Question: I'm trying to get my android app a bit more stylish and have made some progress but the spinner dropdown are giving me trouble. I've got a screenshot to show you the problem:

What I want is the white box in the background to be transparent, as in the same grey overlay over the back screen as the rest of the screen outside the dropdown.
Android 4.0, API 15 if I recall correctly.
As requested here's how I do it so far. These are snippets I think are relevant but I might have missed something.
Here's the xml for spinner:
'''
<Spinner
android:id="@+id/edit_countrySpinner"
android:layout_width="0dip"
android:layout_height="wrap_content"
android:layout_weight="1"
android:entries="@array/edit_countryArray"
android:gravity="center"
android:prompt="@string/country_prompt" />
'''
In my values/style.xml. If I change the color of the background here the background in the dialog do change, but all the rest of the backgrounds as well. I haven't figure out how to jus change the background in the dropdown dialog.
'''
<style name="appcin" parent="@android:style/Theme.NoTitleBar.Fullscreen">
<item name="android:spinnerStyle">@style/spinnerStyle</item>
<item name="android:spinnerItemStyle">@style/SpinnerItem</item>
<item name="android:spinnerDropDownItemStyle">@style/SpinnerDropDownItem</item> -->
<item name="android:background">#FFFFFF</item>
</style>
<style name="spinnerStyle">
<item name="android:background">@drawable/pink_white_dropdown</item>
<item name="android:clickable">true</item>
</style>
<style name="SpinnerItem">
<item name="android:textColor">#993399</item>
<item name="android:background">@drawable/pink_white_dropdown</item>
<item name="android:maxHeight">10dip</item>
</style>
<style name="SpinnerDropDownItem">
<item name="android:textColor">#993399</item>
<item name="android:background">#FFFFFF</item>
</style>
'''
I've tried adding this to the app theme but none of them made any difference, the background was still white.
'''
<...theme....>
<item name="android:dropDownListViewStyle">@style/DropDownStyle</item>
<item name="android:dropDownSpinnerStyle">@style/DropDownStyle</item>
<item name="android:dropDownSelector">@style/DropDownStyle</item>
</... theme ...>
<style name="DropDownStyle">
<item name="android:background">#FFF000</item>
<item name="android:popupBackground">#FFF000</item>
<item name="android:cacheColorHint">#FFF000</item>
</style>
'''
In drawable/pink_white_dropdown, just showing the same image for all the cases. pink_white_arrow is a 9patch image I've made. There are lots of guides, <URL>.
'''
<selector xmlns:android="http://schemas.android.com/apk/res/android">
<item android:state_window_focused="false" android:state_enabled="true"
android:drawable="@drawable/pink_white_arrow"/>
<item android:state_window_focused="false" android:state_enabled="false"
android:drawable="@drawable/pink_white_arrow"/>
<item android:state_pressed="true"
android:drawable="@drawable/pink_white_arrow"/>
<item android:state_pressed="false"
android:drawable="@drawable/pink_white_arrow"/>
<item android:state_focused="true" android:state_enabled="true"
android:drawable="@drawable/pink_white_arrow"/>
<item android:state_enabled="true"
android:drawable="@drawable/pink_white_arrow"/>
<item android:state_focused="true"
android:drawable="@drawable/pink_white_arrow"/>
<item
android:drawable="@drawable/pink_white_arrow"/>
</selector>
'''
Somewhere in these files I figure something should be made transparent, but I don't know where.
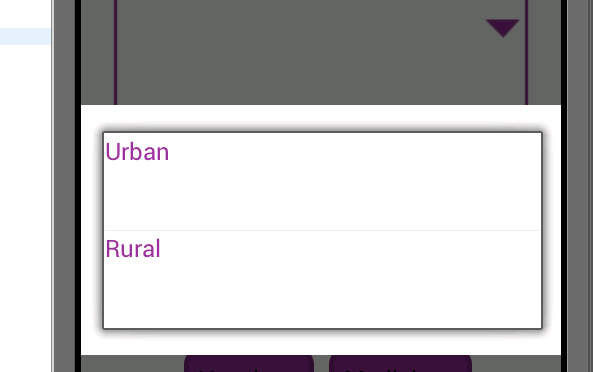
Answer: Remove the 'SpinnerStyle' background attribute.
Remove this:
'''
<style name="spinnerStyle">
<item name="android:background">@drawable/whitish_rectangle</item>
</style>
'''
which is what draws the background white rectangle.
Building on the code in your question, here is a basic example on how you can style your Spinner:
The 'styles.xml' file sets styles for the 'SpinnerItem' and 'SpinnerDropDownItem':
'''
<resources>
<style name="customtheme" parent="@android:style/Theme.Light">
<item name="android:spinnerItemStyle">@style/SpinnerItem</item>
<item name="android:spinnerDropDownItemStyle">@style/SpinnerDropDownItem</item>
</style>
<style name="SpinnerItem">
<item name="android:textColor">#993399</item>
<item name="android:background">@drawable/my_rectangle</item>
</style>
<style name="SpinnerDropDownItem">
<item name="android:textColor">#993399</item>
<item name="android:background">@drawable/my_rectangle</item>
</style>
</resources>
'''
For testing, I've created a bright-colored drawable shape, called 'my_rectangle.xml'. Replace this with your own drawable:
'''
<?xml version="1.0" encoding="UTF-8"?>
<shape xmlns:android="http://schemas.android.com/apk/res/android" >
<solid android:color="#ff0000" />
<stroke
android:width="1dp"
android:color="#888888" />
</shape>
'''
Add the 'Spinner' to the 'Activity's' layout:
'''
<LinearLayout xmlns:android="http://schemas.android.com/apk/res/android"
xmlns:tools="http://schemas.android.com/tools"
android:layout_width="match_parent"
android:layout_height="match_parent"
android:padding="40dip">
<Spinner
android:id="@+id/edit_countrySpinner"
android:layout_width="match_parent"
android:layout_height="wrap_content"
android:entries="@array/location_names"/>
</LinearLayout>
'''
This produces:

with no white square in the background.